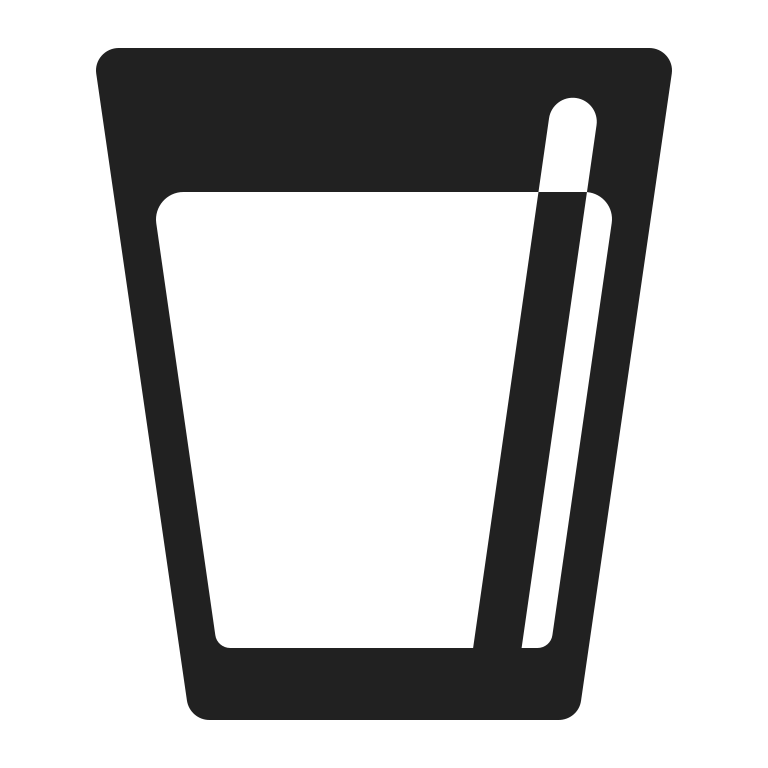
glass of milk high contrast